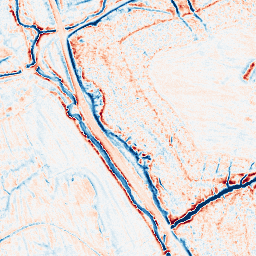
Category: edge_preserving
Decomposition family: anisotropic_diffusion
Decomposition parameters: iterations: 50
kappa: 30
gamma: 0.05
Upsampling method: edge_directed
Upsampling parameters: scale: 4
Upsampling scale: 4